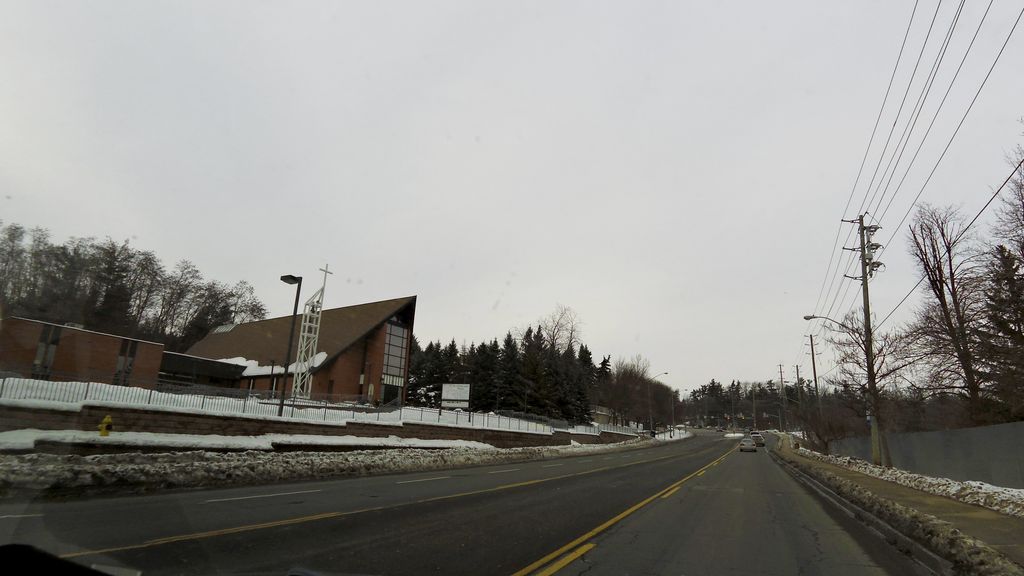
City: toronto